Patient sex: M
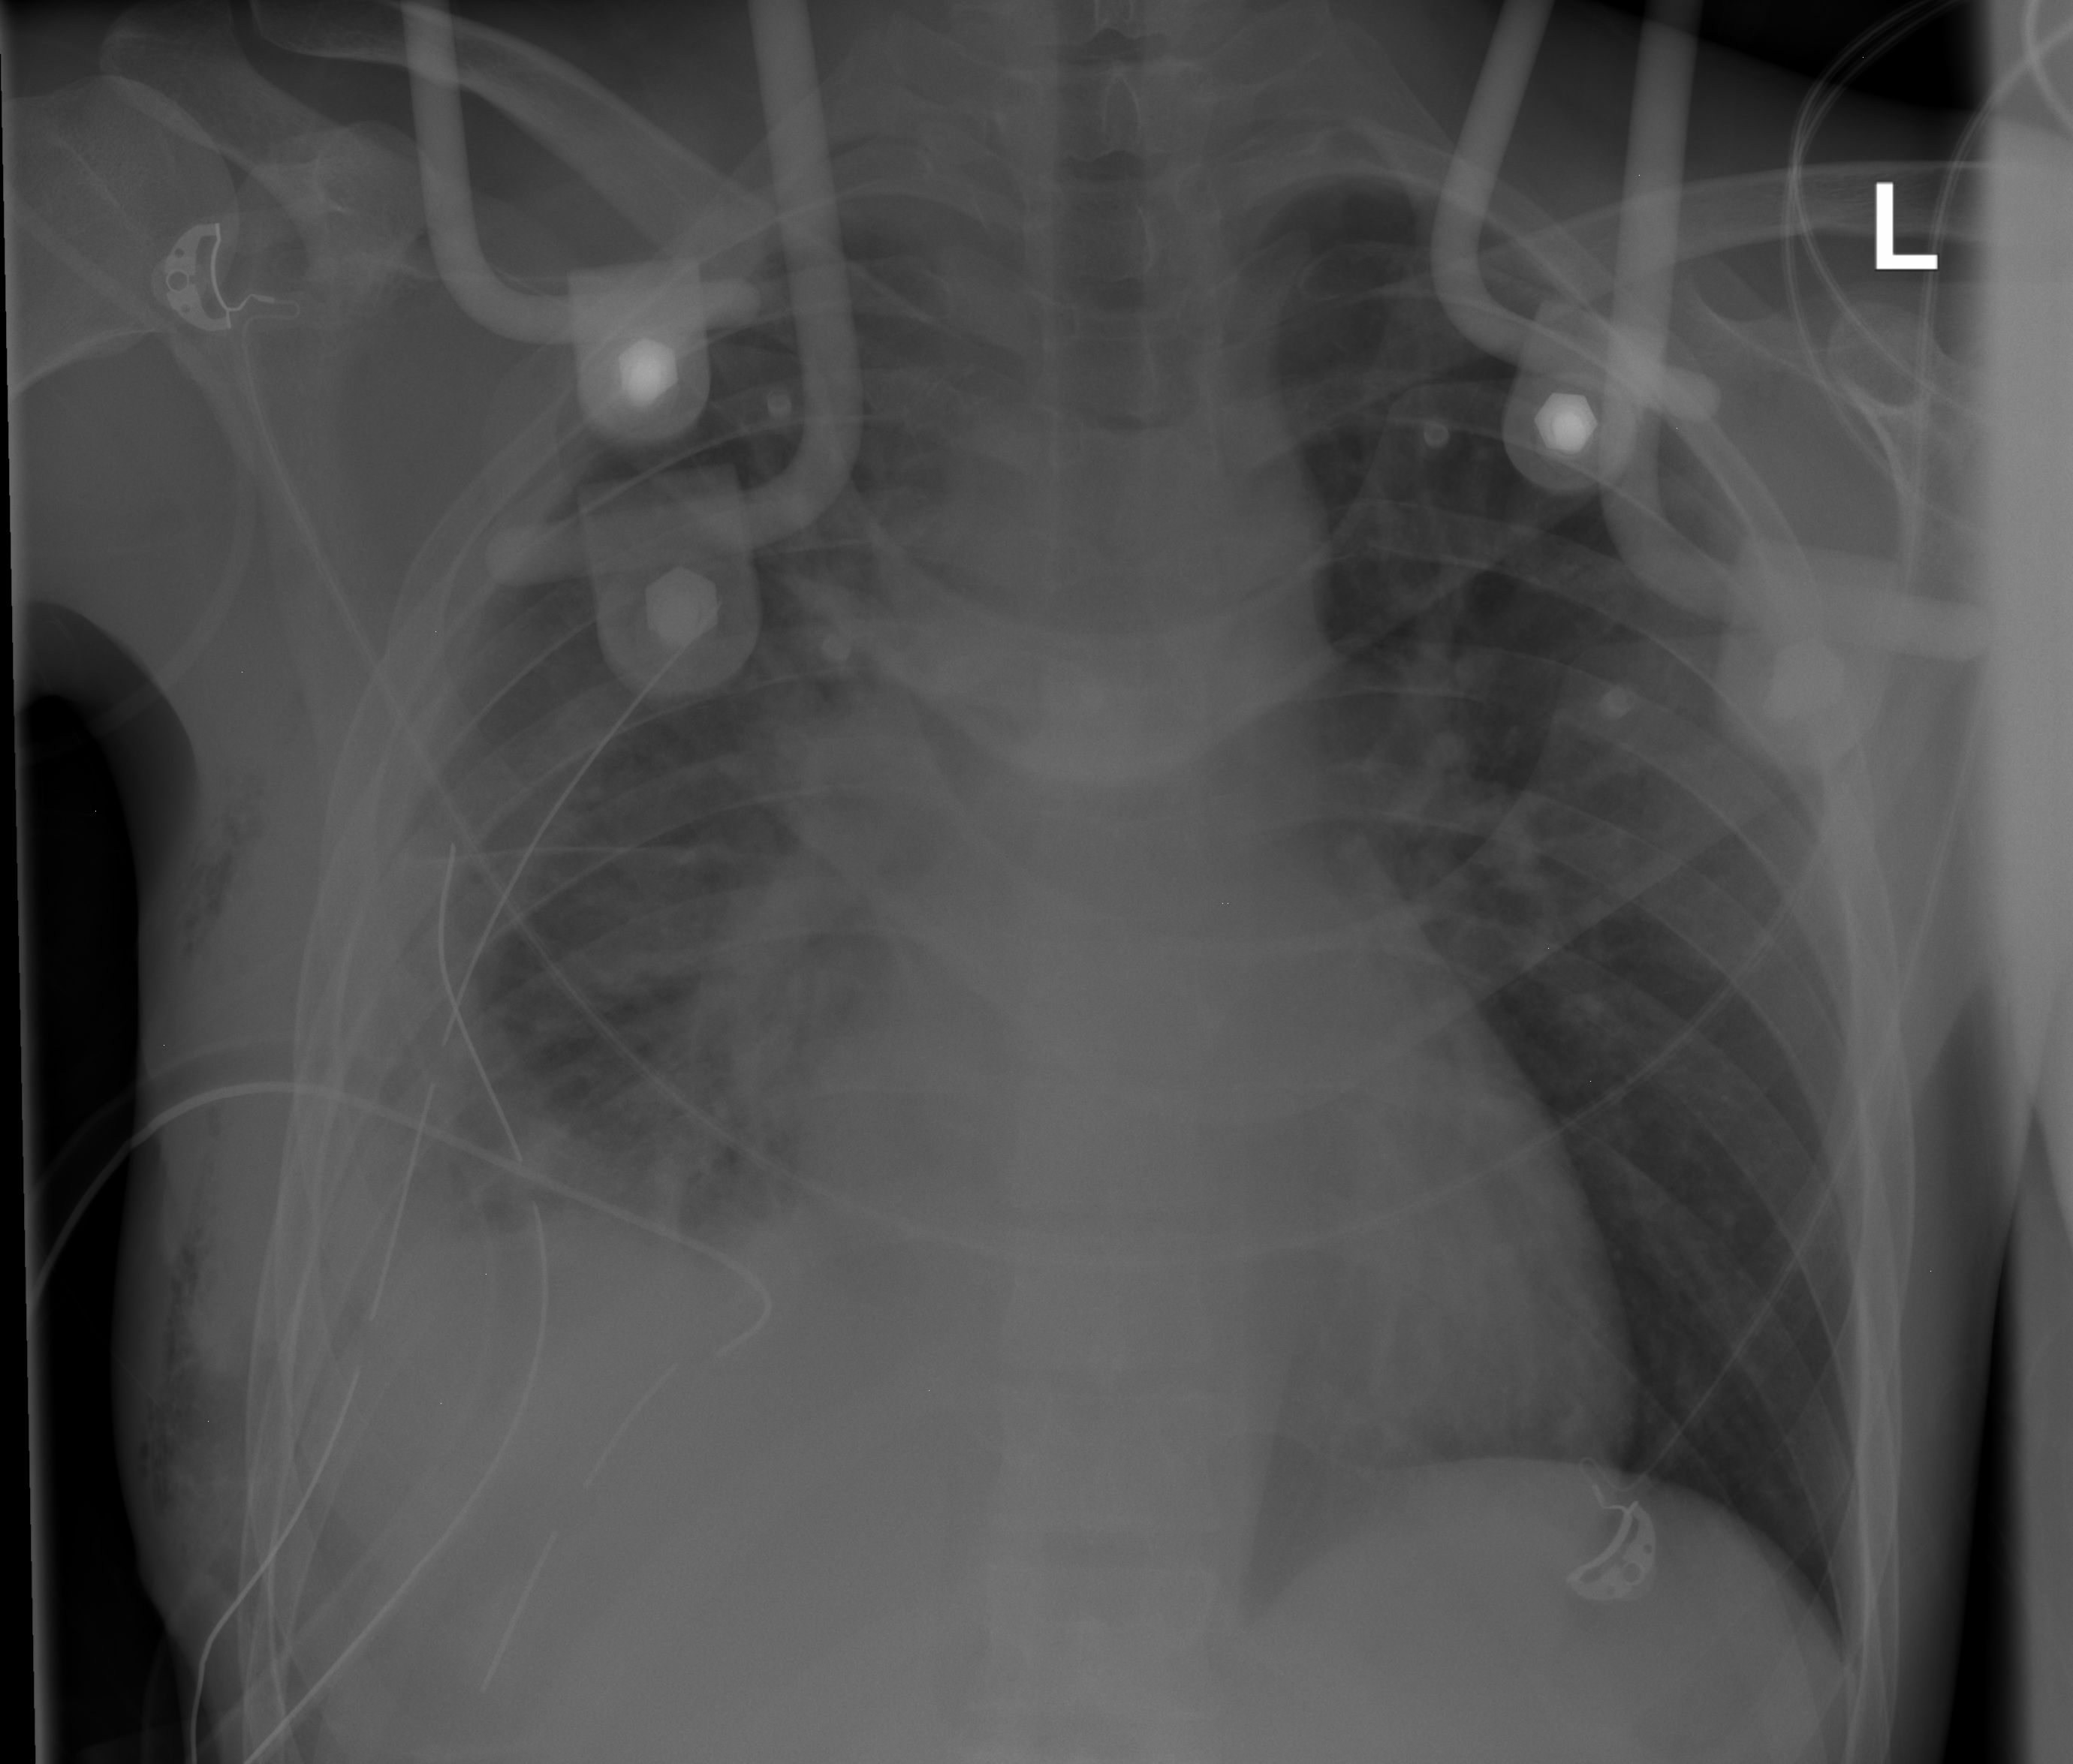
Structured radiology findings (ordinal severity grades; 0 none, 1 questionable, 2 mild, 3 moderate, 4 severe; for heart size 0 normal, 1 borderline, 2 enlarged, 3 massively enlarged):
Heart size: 0
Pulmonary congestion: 0
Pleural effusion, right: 2
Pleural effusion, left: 0
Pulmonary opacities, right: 0
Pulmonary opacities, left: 0
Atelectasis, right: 0
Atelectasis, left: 0